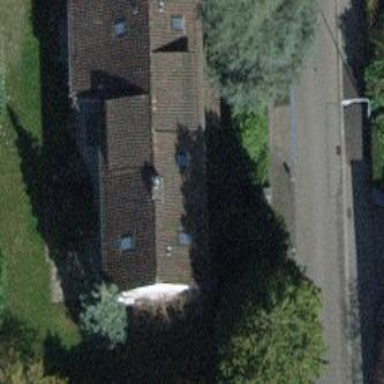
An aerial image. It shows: Semidetached house with gabled roof.